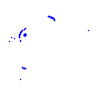
Particle: kaon